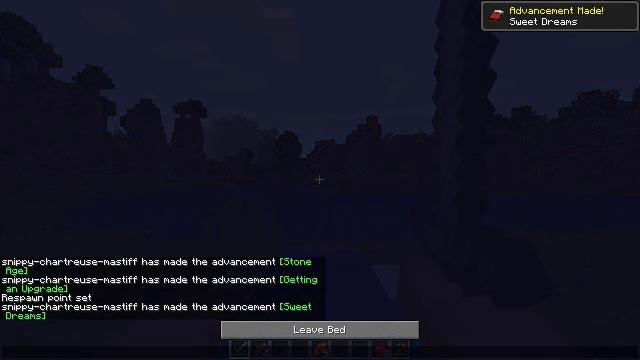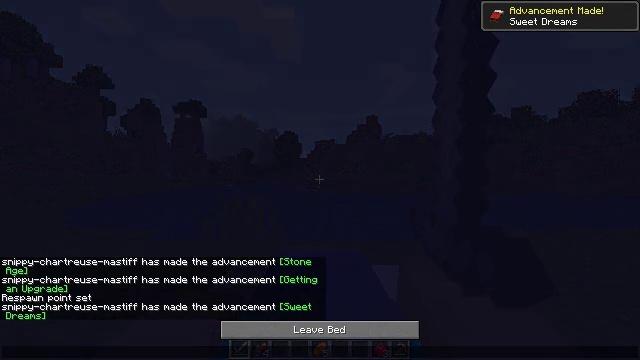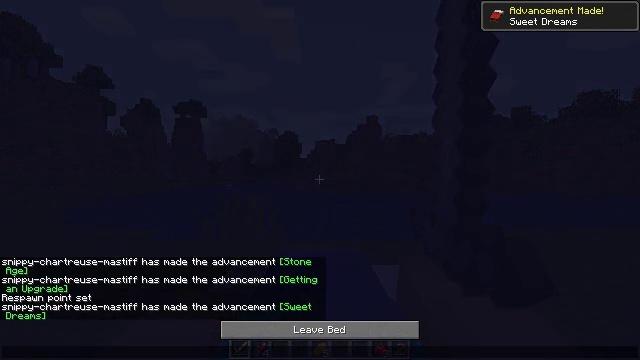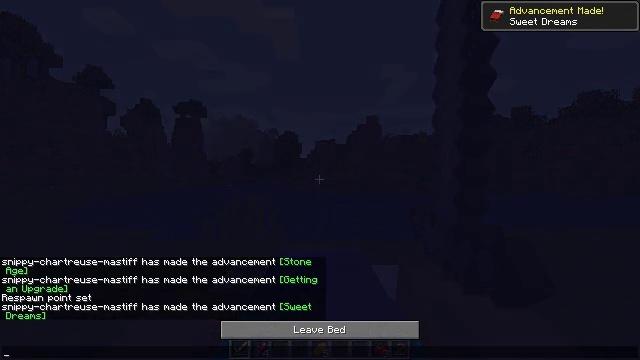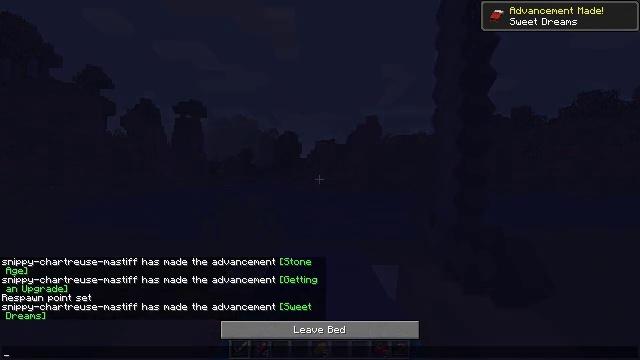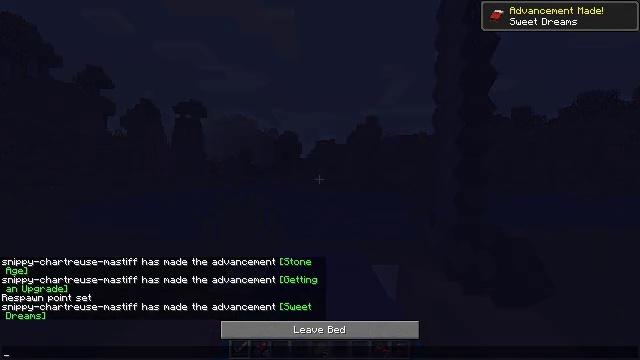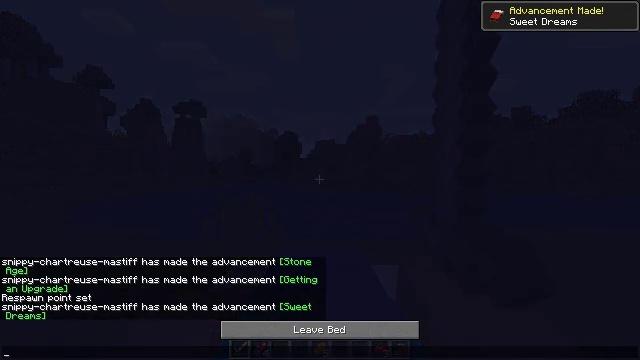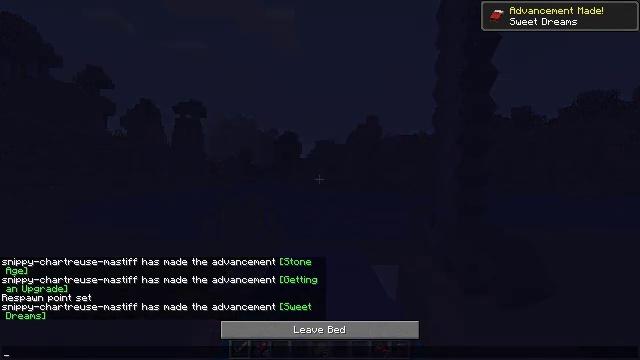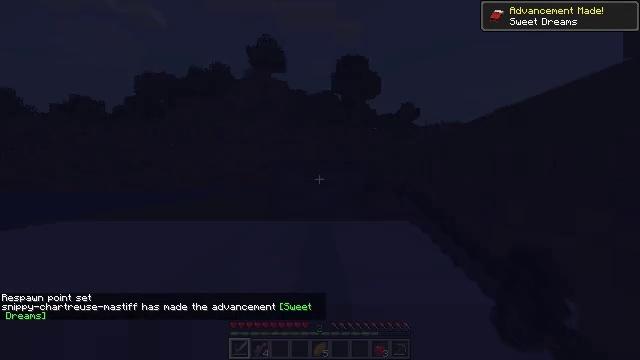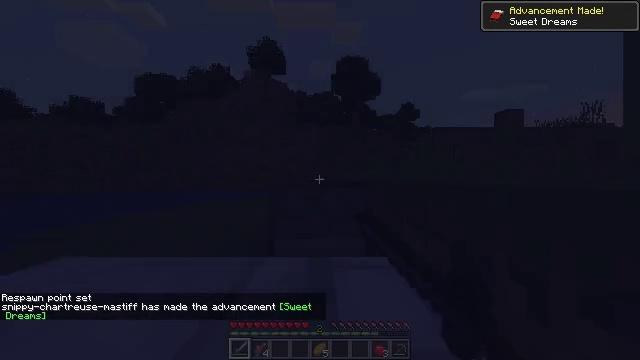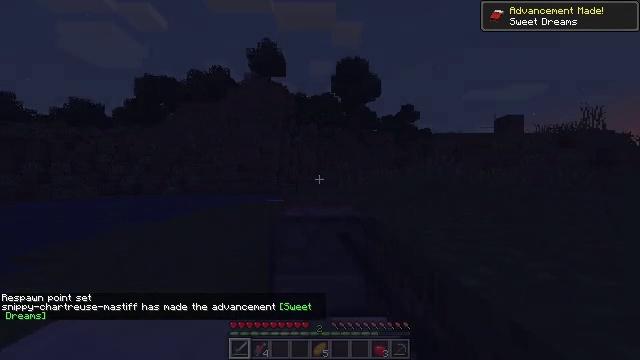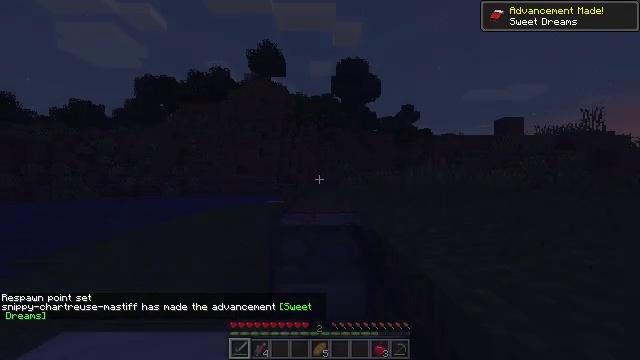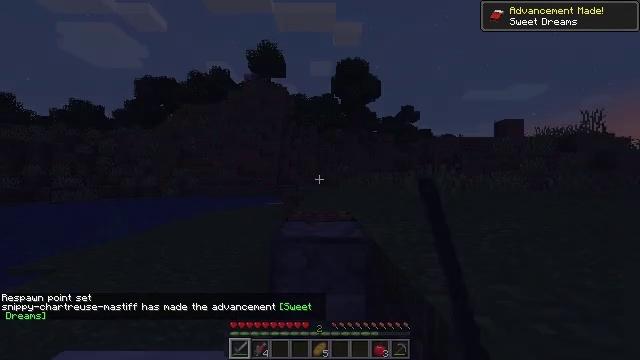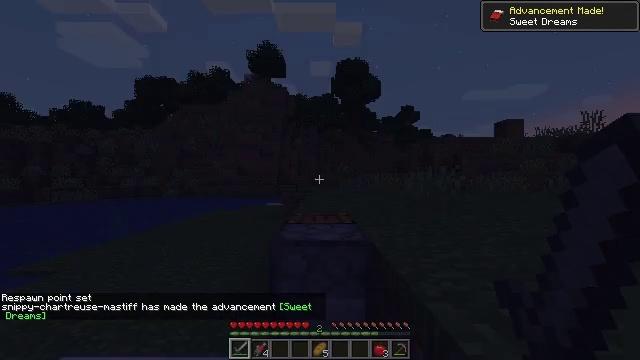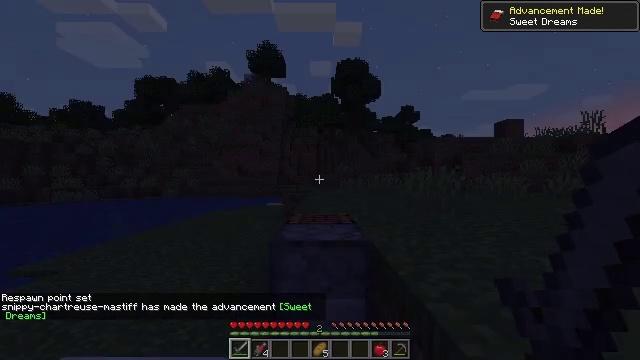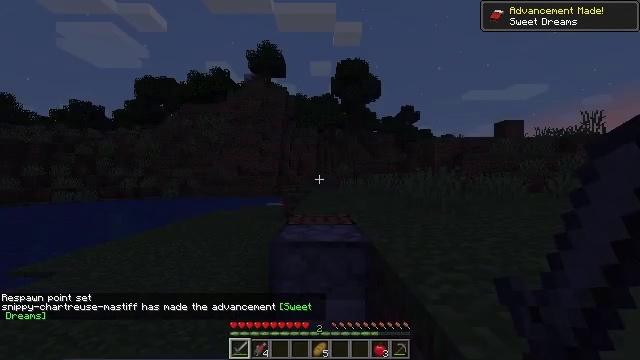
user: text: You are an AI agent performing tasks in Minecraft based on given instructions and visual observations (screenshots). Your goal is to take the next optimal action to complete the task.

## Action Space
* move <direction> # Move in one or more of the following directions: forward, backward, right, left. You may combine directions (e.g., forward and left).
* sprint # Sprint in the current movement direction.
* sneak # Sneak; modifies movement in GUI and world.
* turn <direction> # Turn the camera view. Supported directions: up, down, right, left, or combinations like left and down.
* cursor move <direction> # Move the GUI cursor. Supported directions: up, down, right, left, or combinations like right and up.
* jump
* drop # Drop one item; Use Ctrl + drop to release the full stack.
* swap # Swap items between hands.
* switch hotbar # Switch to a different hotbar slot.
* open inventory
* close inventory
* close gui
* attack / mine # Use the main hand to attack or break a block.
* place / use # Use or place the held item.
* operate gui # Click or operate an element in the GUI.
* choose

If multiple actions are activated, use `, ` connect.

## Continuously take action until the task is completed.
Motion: motion action
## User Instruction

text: Fish and kill the salmon.
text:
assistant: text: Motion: no_op
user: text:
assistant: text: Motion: no_op
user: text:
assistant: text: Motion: no_op
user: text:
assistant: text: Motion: no_op
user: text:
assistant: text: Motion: no_op
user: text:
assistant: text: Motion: no_op
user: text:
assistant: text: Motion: no_op
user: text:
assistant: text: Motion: no_op
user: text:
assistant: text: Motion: no_op
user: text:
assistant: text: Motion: no_op
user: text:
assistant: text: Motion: no_op
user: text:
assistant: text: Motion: no_op
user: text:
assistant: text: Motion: no_op
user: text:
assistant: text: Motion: no_op
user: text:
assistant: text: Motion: no_op
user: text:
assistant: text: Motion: no_op
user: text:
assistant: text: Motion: no_op
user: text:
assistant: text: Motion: no_op
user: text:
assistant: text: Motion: no_op
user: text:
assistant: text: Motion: no_op
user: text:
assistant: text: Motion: turn left
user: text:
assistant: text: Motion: turn left
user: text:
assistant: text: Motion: turn left
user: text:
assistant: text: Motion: turn left
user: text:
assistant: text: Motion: turn left
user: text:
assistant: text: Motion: turn left
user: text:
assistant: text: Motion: turn left
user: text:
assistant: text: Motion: turn left
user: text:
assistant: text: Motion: no_op
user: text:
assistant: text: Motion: no_op